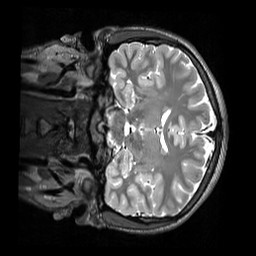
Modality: T2w
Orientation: coronal
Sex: male
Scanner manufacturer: siemens
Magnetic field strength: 3 T
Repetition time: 3.2 s
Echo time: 0.409 s